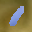
Label: 1